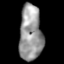
Tissue: lung
Cell type: Epithelial cells
Senescence score: 0.1598
Nuclear area (px): 1241
Mean DAPI intensity: 151.786